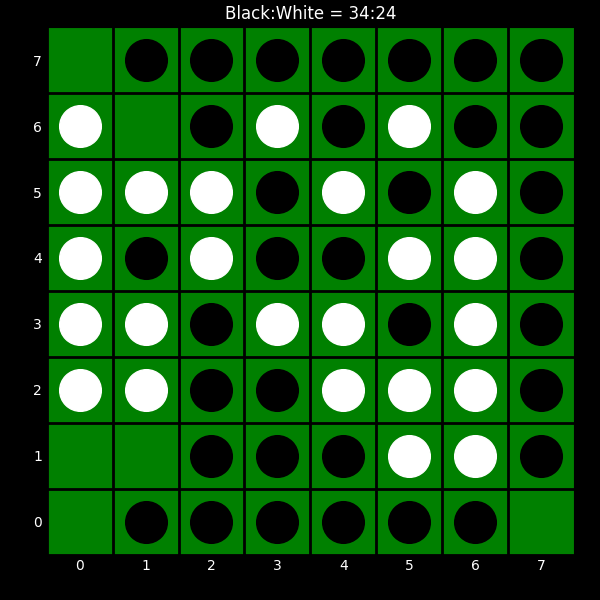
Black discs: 34
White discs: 24